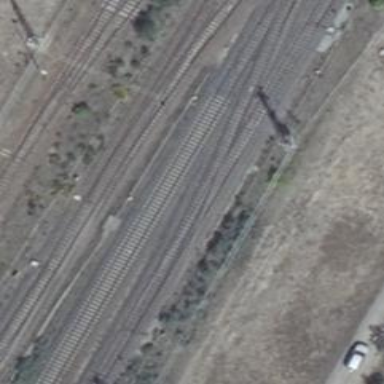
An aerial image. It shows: Railway track with contact line for electrification.